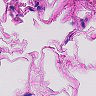
Metastatic tissue present: no